Question: I'm trying to follow <URL> that asks him if he wants folders and core references added for a couple of things, including Web API. I am not getting that option on Visual Studio 2012 Express for Web. All I'm getting is this dialog, which immediately creates the project upon being submitted:

How can I easily add all necessary references and folders to work with Web API? I am not looking at creating an MVC project, or anything else other than an empty ASP.NET project.
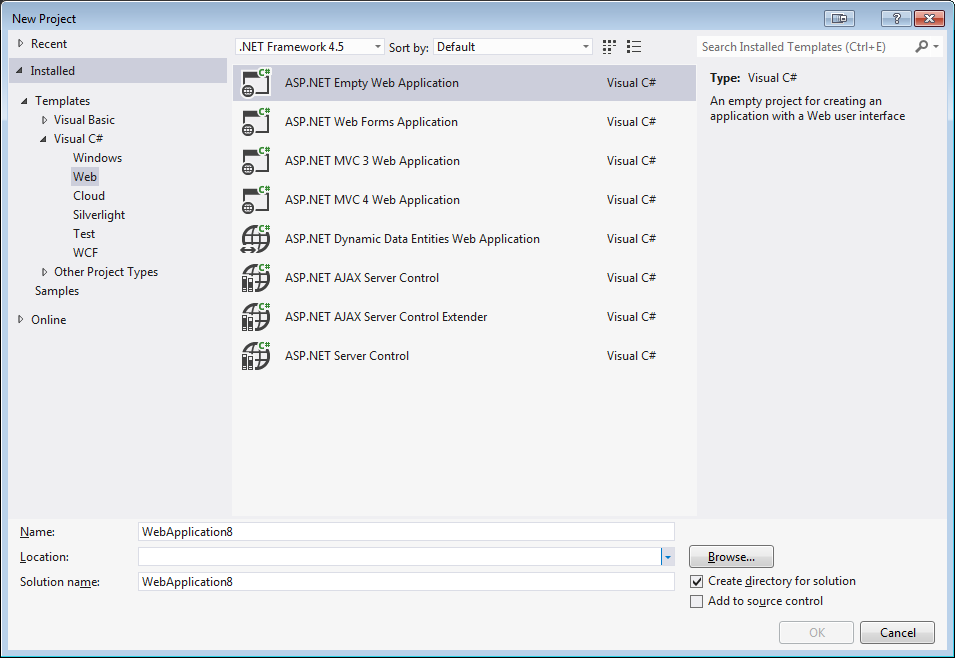
Answer: You could add it using a Nuget package. I think <URL> is what you will need.